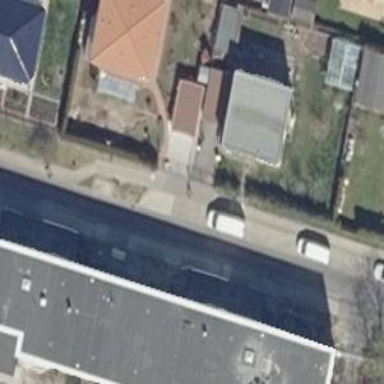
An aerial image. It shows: Sidewalk made of concrete.